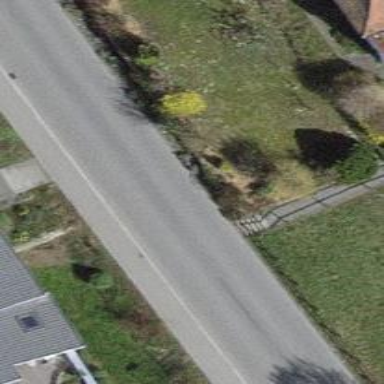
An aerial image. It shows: Road with steps.